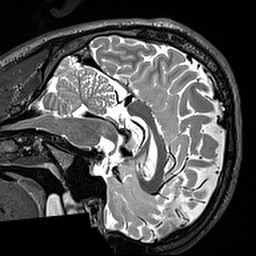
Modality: T2w
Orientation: sagittal
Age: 20
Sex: male
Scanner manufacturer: siemens
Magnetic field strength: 3 T
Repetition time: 3.2 s
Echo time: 0.567 s